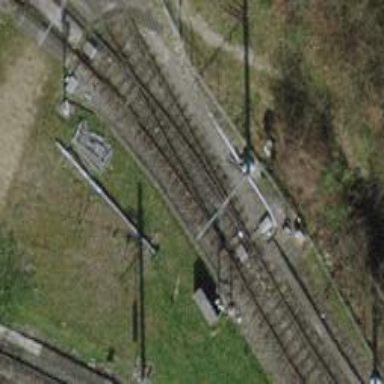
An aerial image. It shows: Light rail yard with one track. The yard is electrified with contact line.